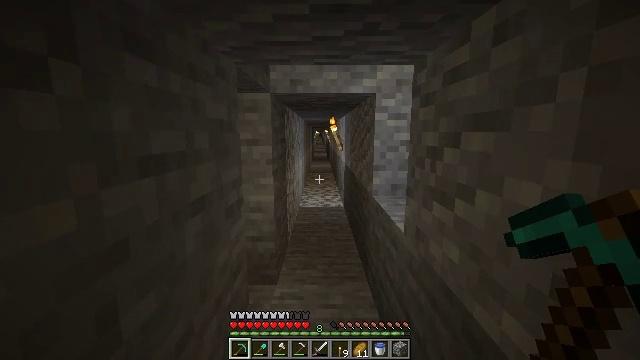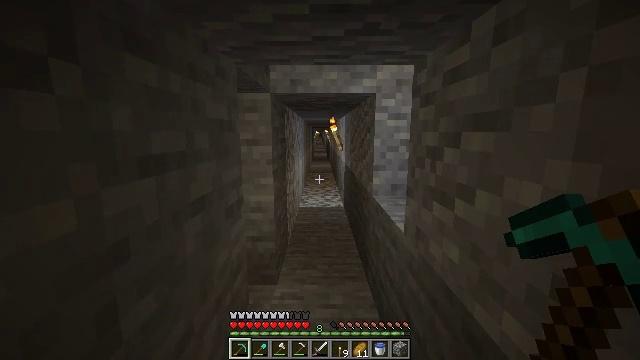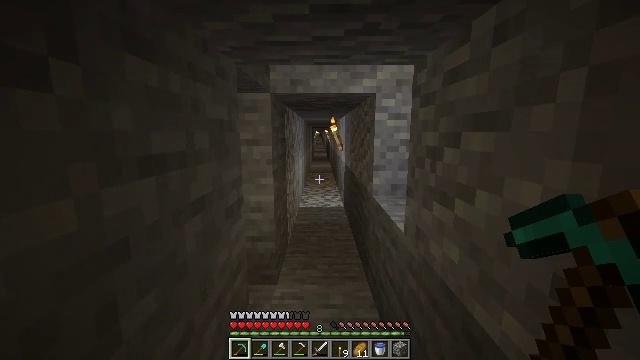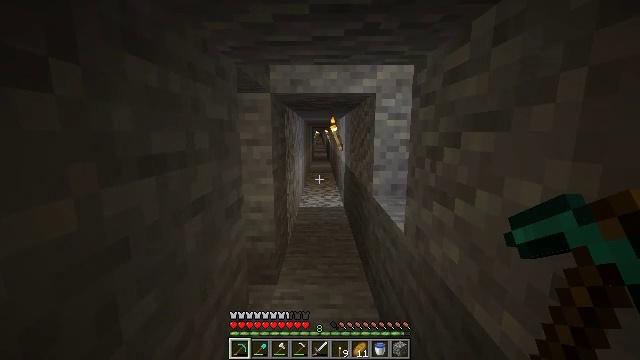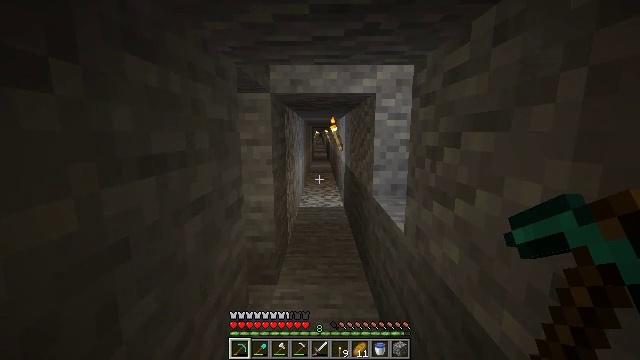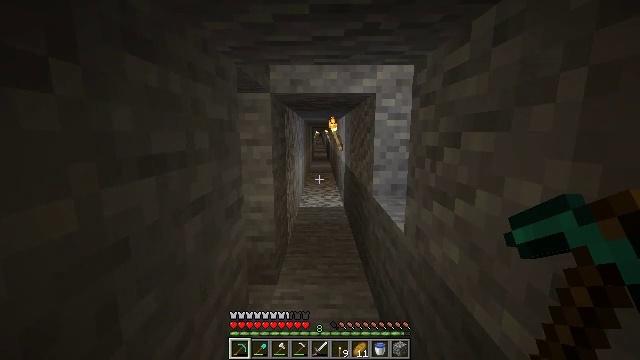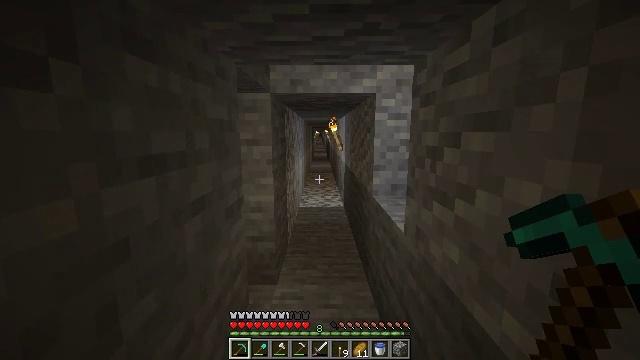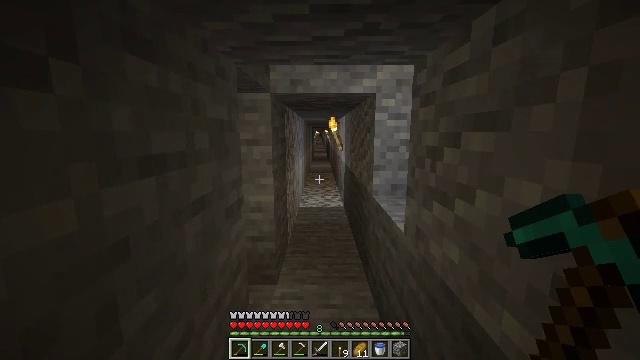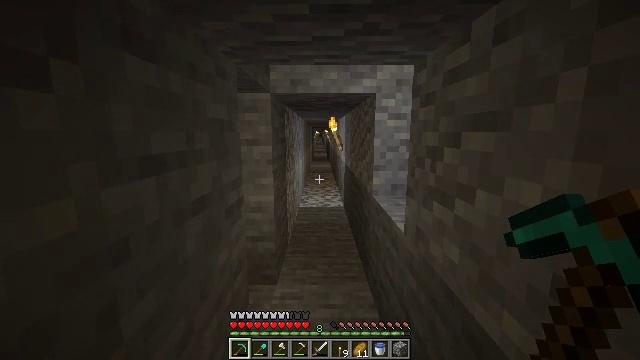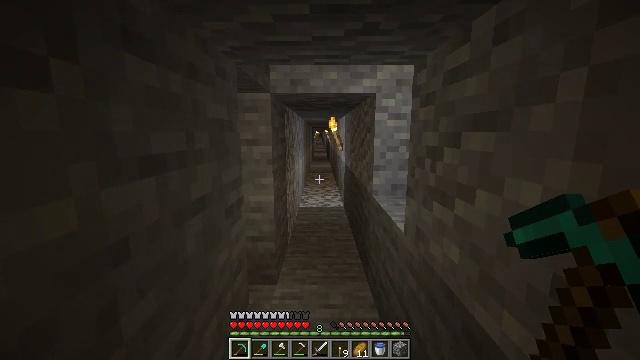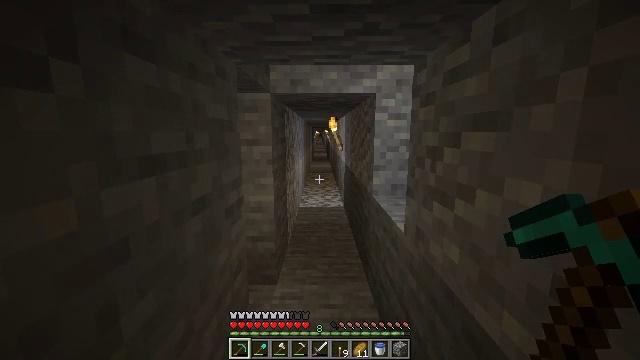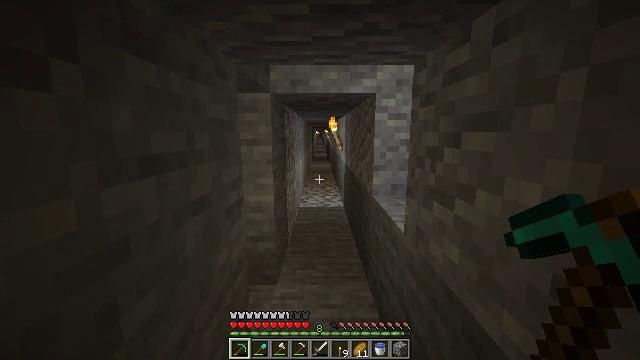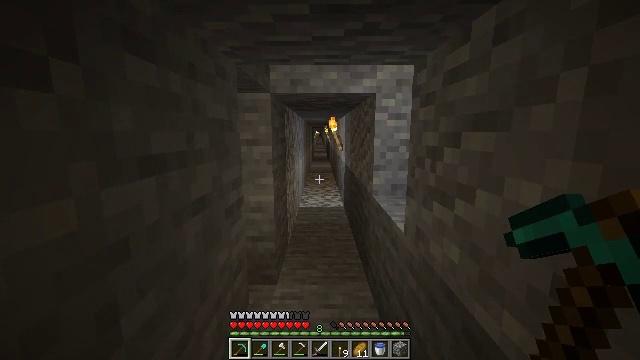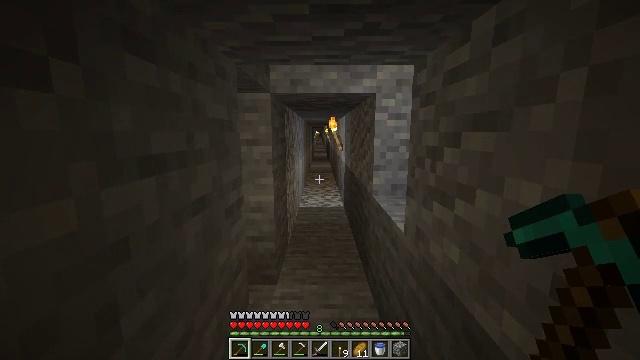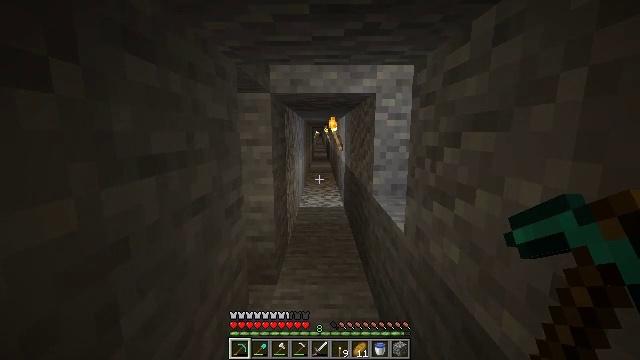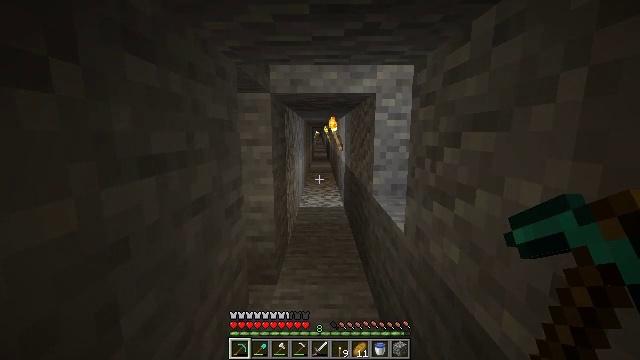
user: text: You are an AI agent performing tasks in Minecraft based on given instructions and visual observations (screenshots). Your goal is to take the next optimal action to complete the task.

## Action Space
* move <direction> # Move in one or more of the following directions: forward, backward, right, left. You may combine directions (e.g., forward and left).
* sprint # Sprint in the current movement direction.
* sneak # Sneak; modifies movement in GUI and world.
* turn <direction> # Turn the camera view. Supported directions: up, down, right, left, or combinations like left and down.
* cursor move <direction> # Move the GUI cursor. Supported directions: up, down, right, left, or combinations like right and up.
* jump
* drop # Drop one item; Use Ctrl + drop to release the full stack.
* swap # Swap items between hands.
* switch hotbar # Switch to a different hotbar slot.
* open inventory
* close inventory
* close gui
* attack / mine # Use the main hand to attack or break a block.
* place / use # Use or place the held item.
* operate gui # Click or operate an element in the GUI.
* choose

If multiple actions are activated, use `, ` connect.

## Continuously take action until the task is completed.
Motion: motion action
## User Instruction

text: Get ready to enchant items by crafting an enchanting table.
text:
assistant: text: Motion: no_op
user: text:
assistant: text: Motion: no_op
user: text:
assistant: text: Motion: no_op
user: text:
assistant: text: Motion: no_op
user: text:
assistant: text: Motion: no_op
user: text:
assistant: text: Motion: no_op
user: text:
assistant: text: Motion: no_op
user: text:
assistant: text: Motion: no_op
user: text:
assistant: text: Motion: no_op
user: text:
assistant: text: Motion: no_op
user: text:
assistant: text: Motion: no_op
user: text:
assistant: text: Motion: no_op
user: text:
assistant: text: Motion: no_op
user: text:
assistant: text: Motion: no_op
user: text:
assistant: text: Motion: no_op
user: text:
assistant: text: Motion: no_op
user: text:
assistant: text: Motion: no_op
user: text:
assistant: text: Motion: no_op
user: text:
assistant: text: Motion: no_op
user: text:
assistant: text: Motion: no_op
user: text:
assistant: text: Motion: no_op
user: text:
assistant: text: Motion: no_op
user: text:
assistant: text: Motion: no_op
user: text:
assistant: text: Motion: no_op
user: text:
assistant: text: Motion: no_op
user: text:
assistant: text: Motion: no_op
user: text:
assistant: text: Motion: no_op
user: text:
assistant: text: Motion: no_op
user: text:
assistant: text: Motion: no_op
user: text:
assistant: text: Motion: no_op